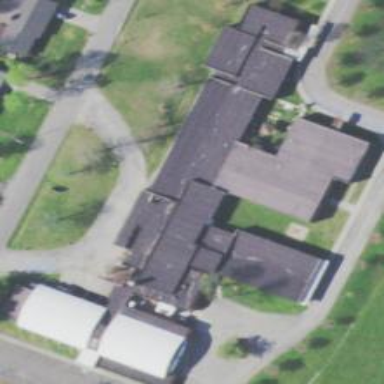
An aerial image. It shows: School building.